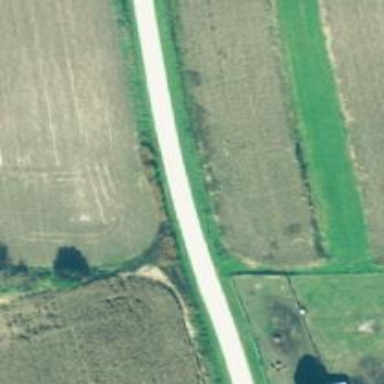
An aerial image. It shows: Tertiary road.